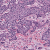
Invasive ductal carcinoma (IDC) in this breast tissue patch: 1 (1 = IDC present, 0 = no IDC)